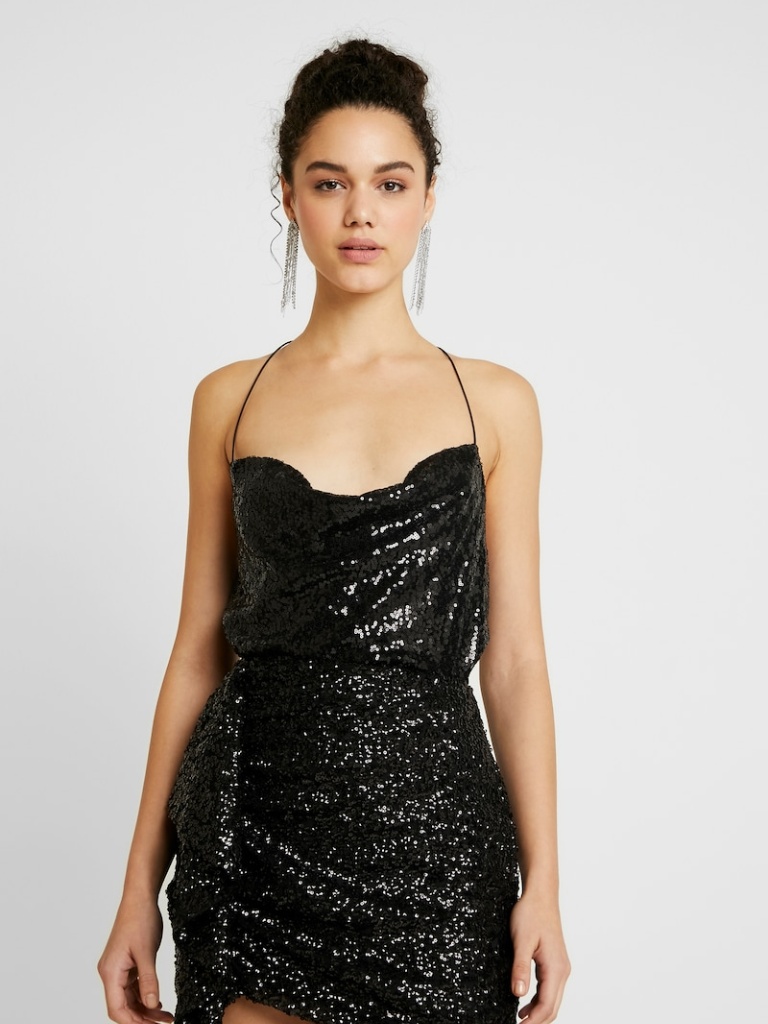
sequined fitted sleeveless hip length Untucked cowl camisole